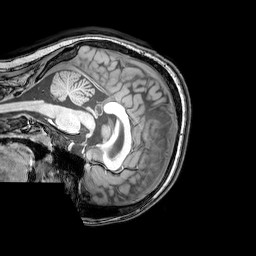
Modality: T1w
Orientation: sagittal
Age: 24
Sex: female
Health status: healthy
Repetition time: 0.081 s
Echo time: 0.037 s